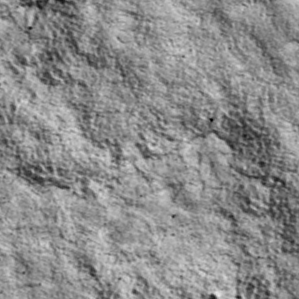
Label: non_frost